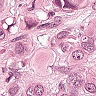
Metastatic tissue present: yes